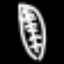
Label: leaf